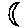
Label: moon